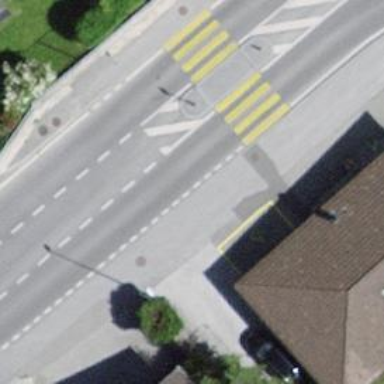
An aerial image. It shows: Bus stop with platform for public transport.